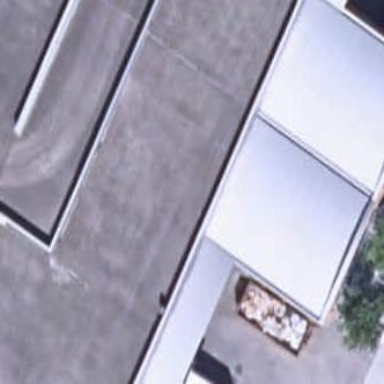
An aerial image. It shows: Industrial building.